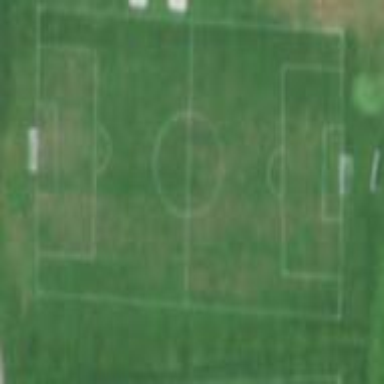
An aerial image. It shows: Soccer pitch designated for leisure and sports activities.